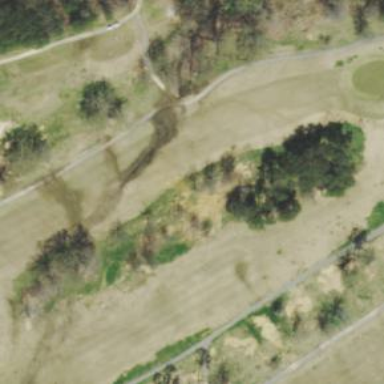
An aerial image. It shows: View of golf hole.